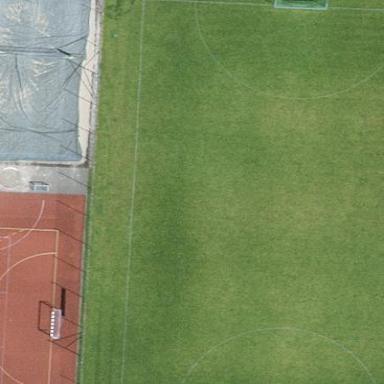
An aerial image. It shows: Grassy pitch for various sports activities.